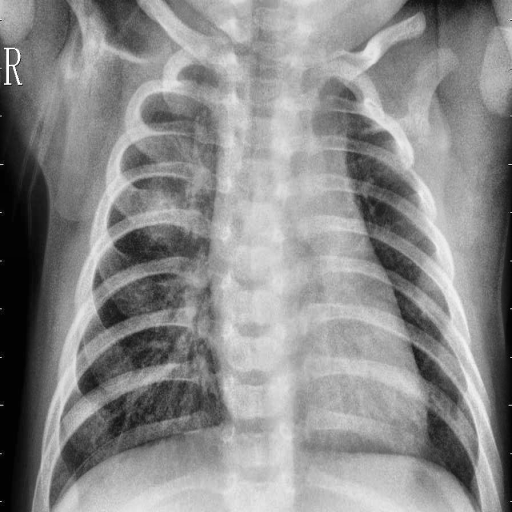
Finding: PNEUMONIA